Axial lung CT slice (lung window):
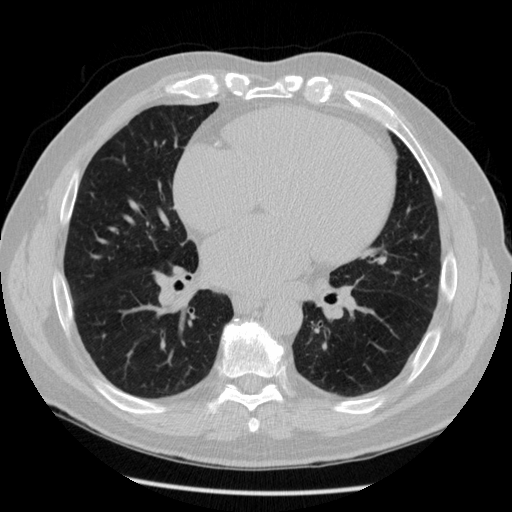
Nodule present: no